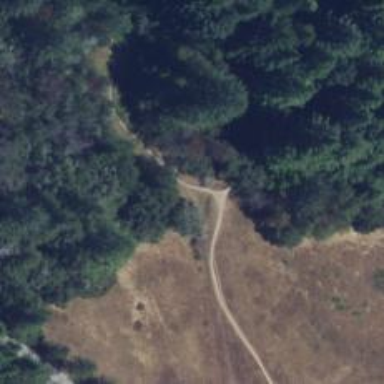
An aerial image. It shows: Path.